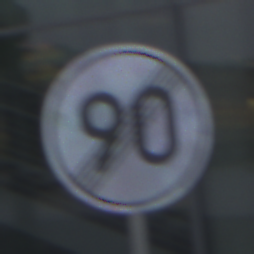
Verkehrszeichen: EndeGeschwindigkeit90
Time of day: SunriseSunset
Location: Outdoor (Urban)
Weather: PartlyCloudy
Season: NotSpecified
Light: Natural